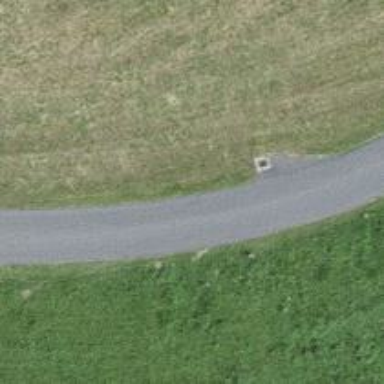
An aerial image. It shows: Well-maintained track road with grade 1 tracktype.